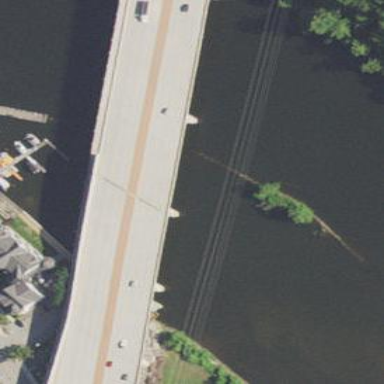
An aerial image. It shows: Man-made bridge.